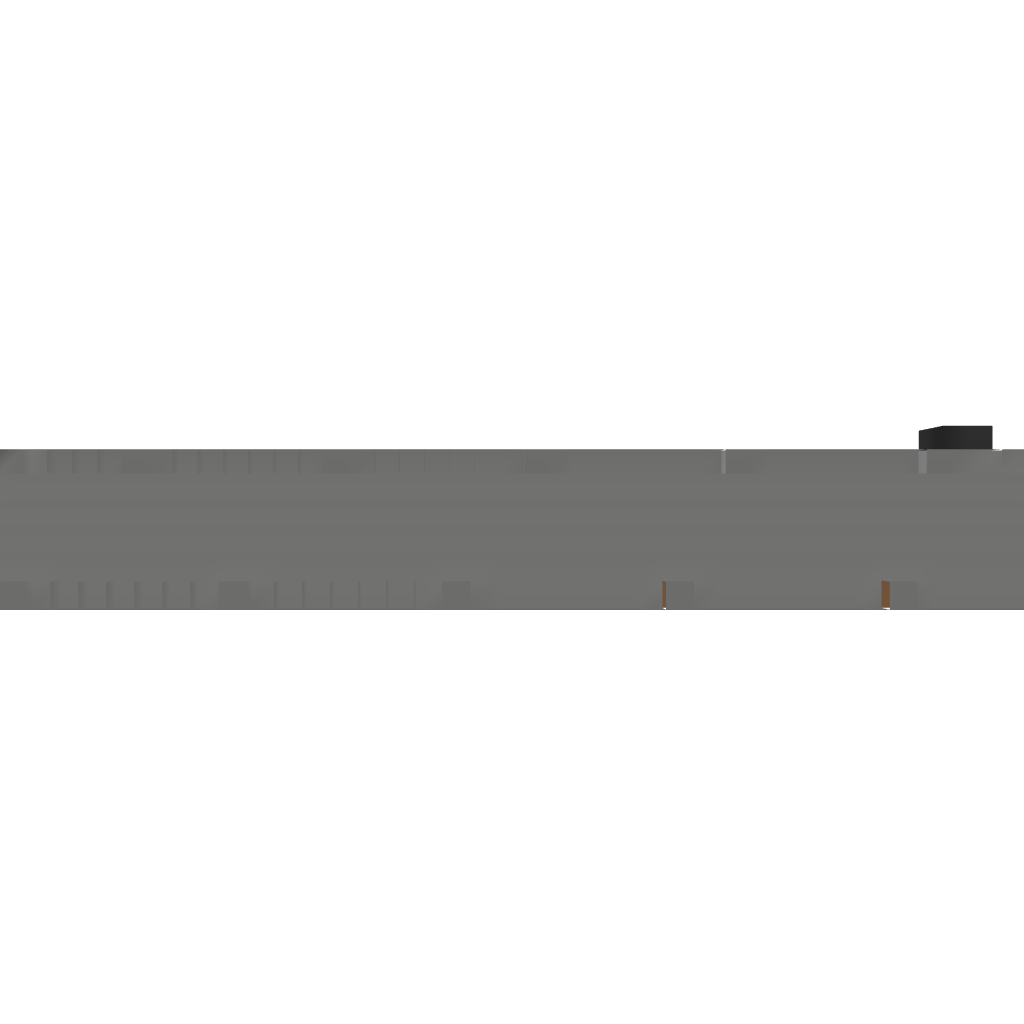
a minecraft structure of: unknown maze